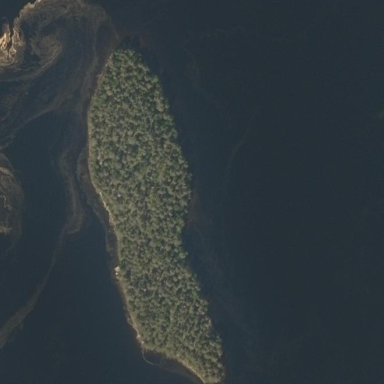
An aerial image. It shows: Islet covered with woodland.